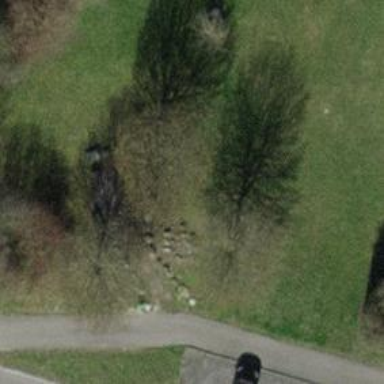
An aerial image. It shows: Brown bench.